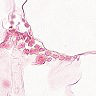
Metastatic tissue present: no